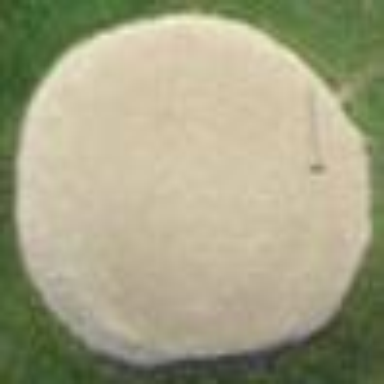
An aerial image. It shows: Golf bunker filled with natural sand.